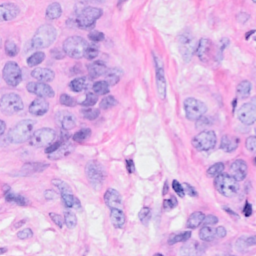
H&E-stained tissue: Breast